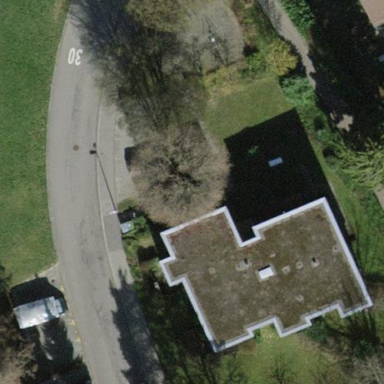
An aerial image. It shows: Building with flat roof.